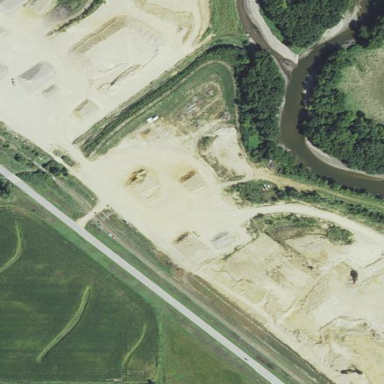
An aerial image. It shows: Quarry area that is man-made.